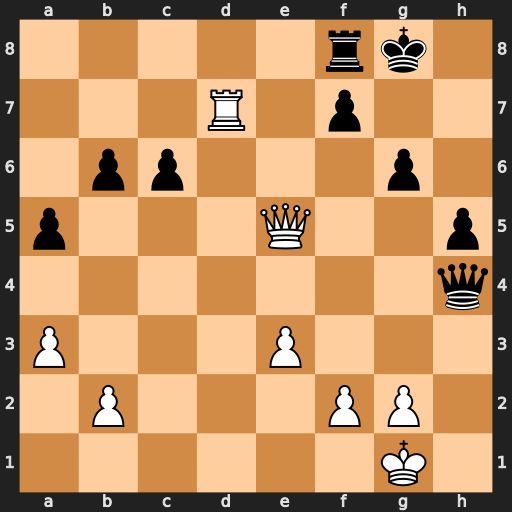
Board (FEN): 5rk1/3R1p2/1pp3p1/p3Q2p/7q/P3P3/1P3PP1/6K1
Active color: w
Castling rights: -
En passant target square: -
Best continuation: Rd4 Qd8 Rxd8